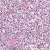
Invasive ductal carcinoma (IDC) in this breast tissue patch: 1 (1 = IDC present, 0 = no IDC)